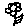
Label: flower